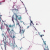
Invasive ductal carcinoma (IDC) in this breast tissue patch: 0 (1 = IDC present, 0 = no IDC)